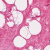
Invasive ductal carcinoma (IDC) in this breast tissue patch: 0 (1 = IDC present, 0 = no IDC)